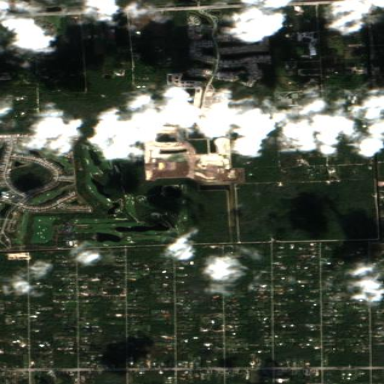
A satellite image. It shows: Golf course surrounded by greenery.